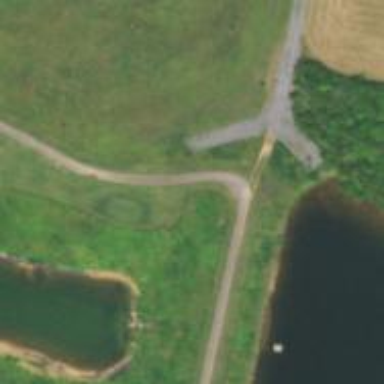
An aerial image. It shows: Path for both road and golf.